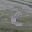
Label: 2